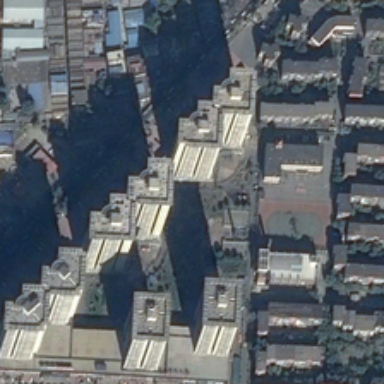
Many buildings and some green trees are in a commercial area .